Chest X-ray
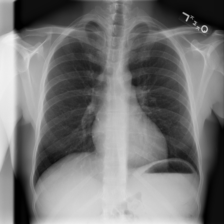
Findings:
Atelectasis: negative
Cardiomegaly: negative
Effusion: negative
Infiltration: negative
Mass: negative
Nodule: negative
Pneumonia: negative
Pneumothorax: negative
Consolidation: negative
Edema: negative
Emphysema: negative
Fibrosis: negative
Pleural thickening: negative
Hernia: negative